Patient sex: M
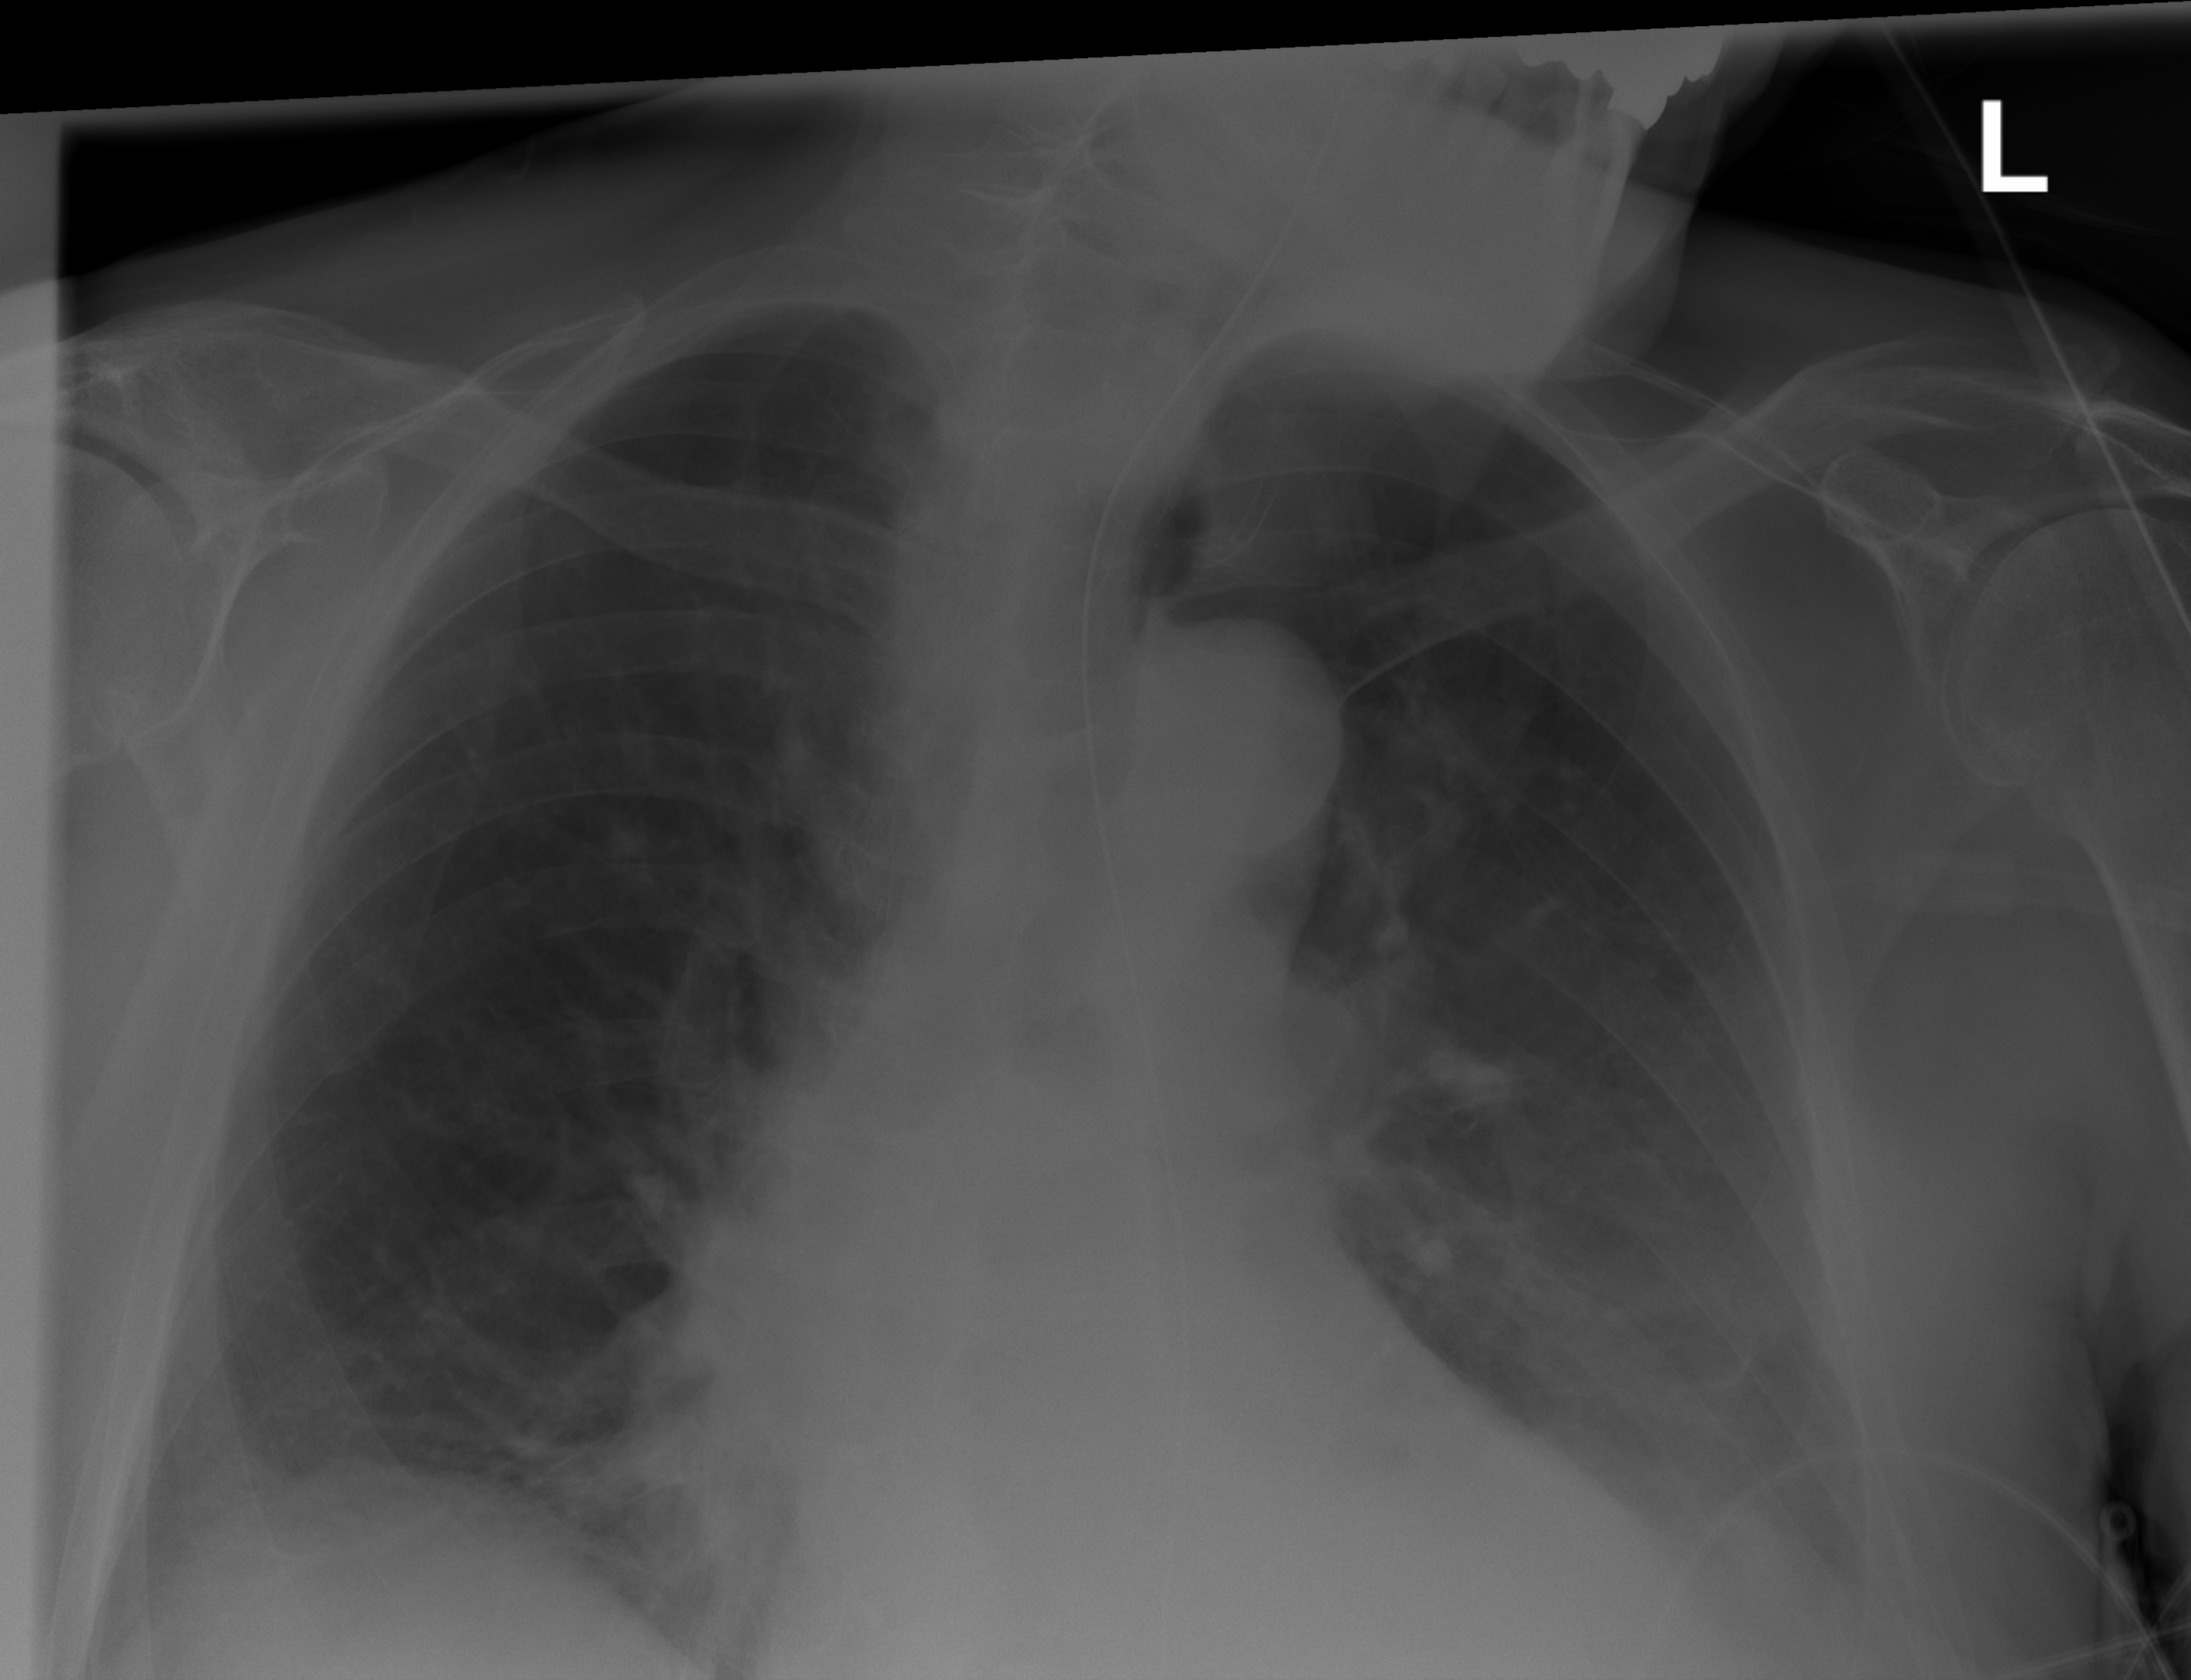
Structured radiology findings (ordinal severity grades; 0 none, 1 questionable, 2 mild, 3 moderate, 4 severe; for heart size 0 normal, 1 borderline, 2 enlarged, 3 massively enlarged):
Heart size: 2
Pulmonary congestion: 2
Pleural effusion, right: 1
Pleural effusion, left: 2
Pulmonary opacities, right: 0
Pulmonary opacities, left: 0
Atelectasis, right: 2
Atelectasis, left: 2